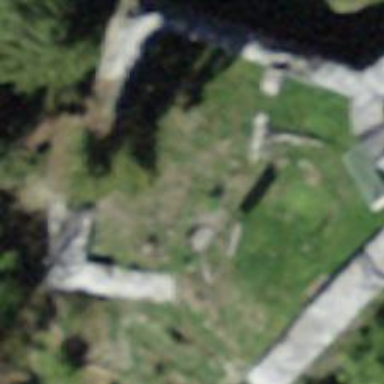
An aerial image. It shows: Majestic castle with rich historical significance.